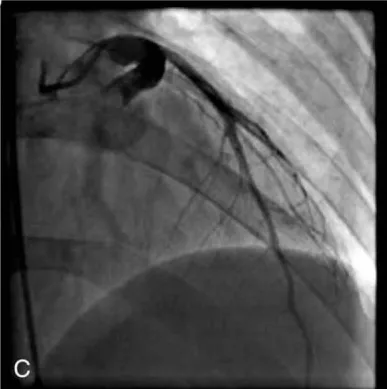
Coronary angiography images before thrombus aspirations. A-C, Ectasia of LM, and ectasia and total thrombotic occlusion of the distal LCX. The left anterior descending artery was normal.
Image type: radiology (x_ray)